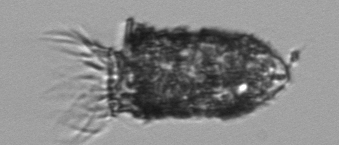
Label: Tintinnopsis